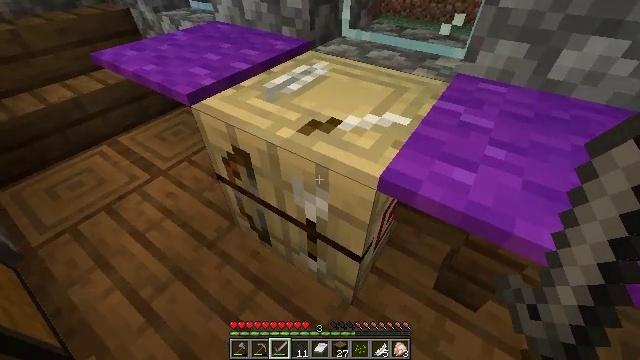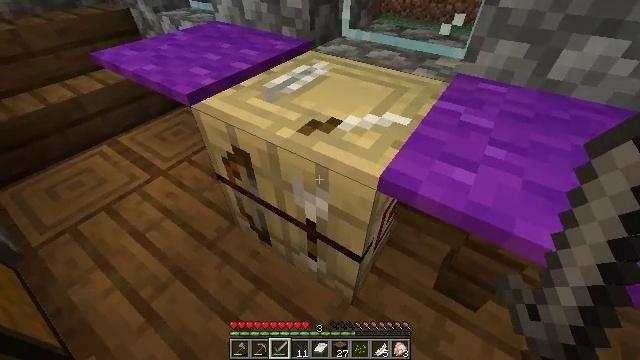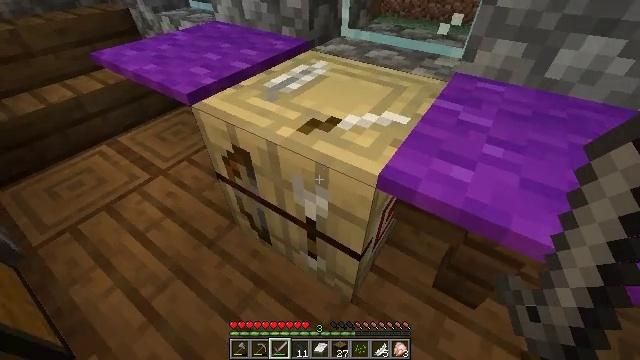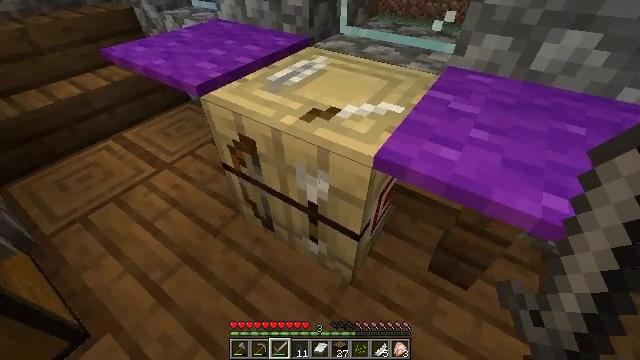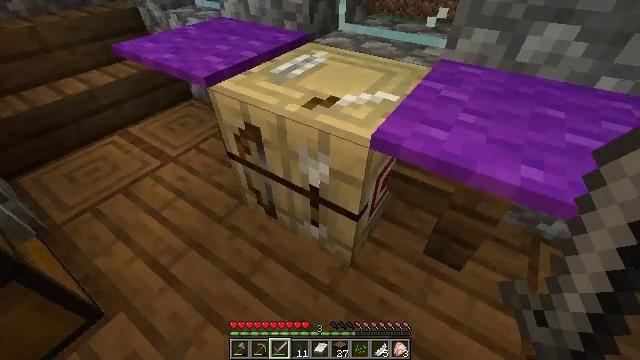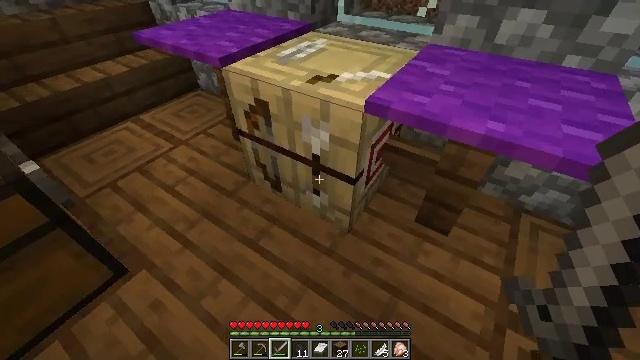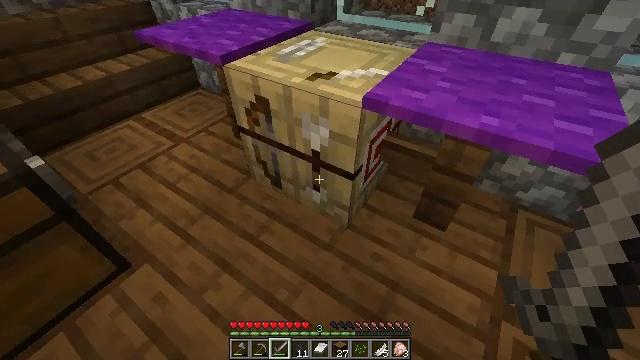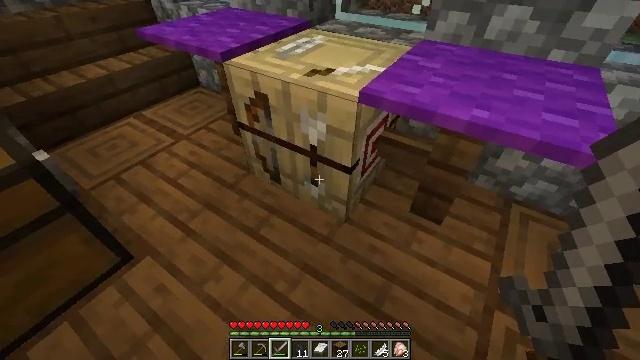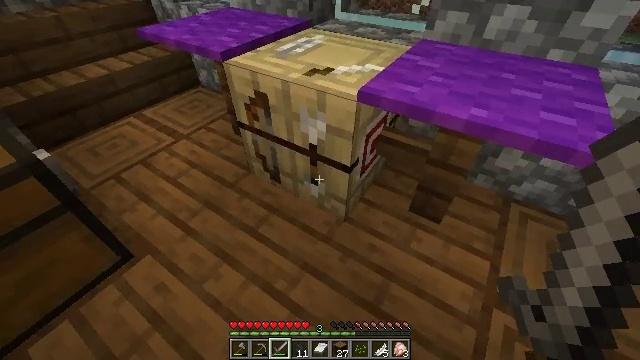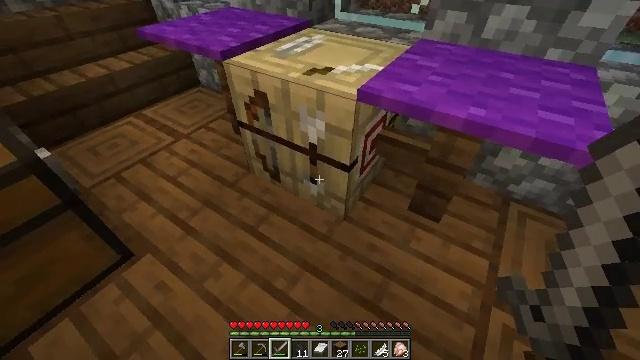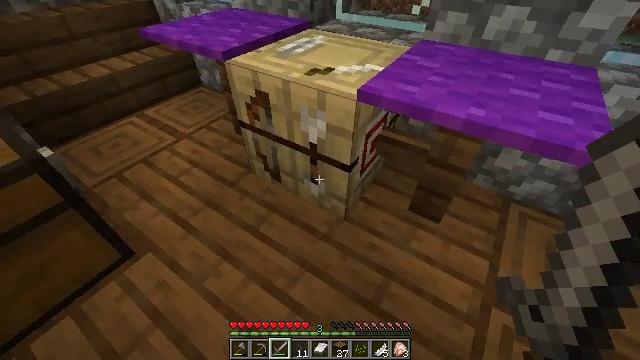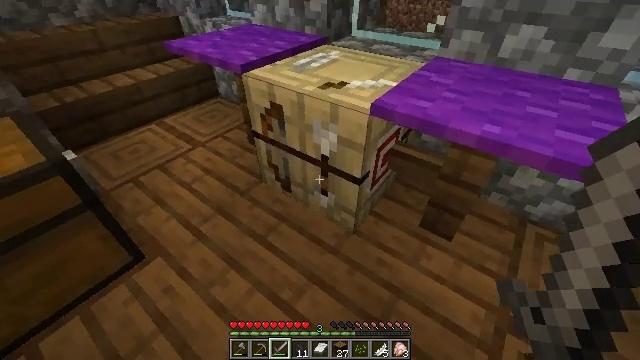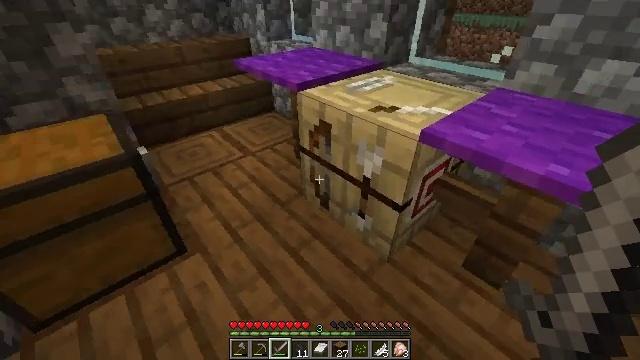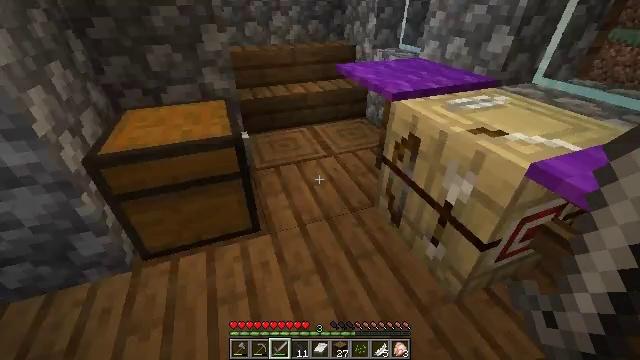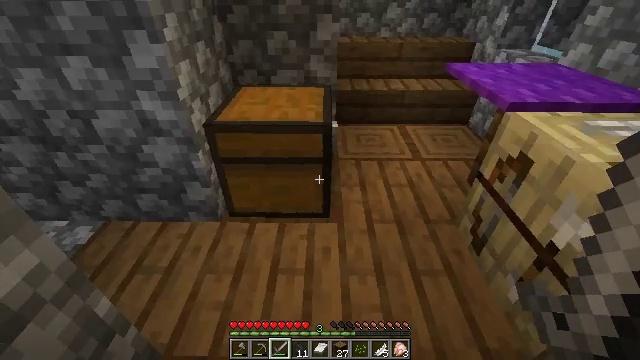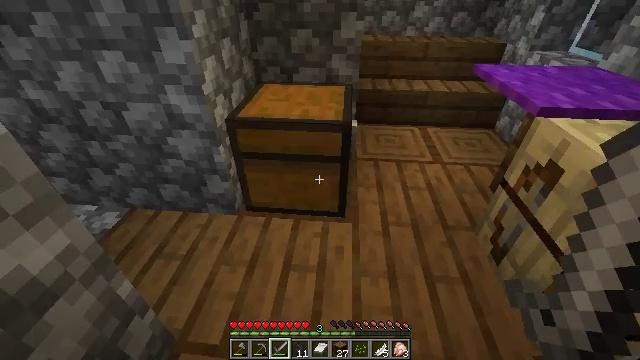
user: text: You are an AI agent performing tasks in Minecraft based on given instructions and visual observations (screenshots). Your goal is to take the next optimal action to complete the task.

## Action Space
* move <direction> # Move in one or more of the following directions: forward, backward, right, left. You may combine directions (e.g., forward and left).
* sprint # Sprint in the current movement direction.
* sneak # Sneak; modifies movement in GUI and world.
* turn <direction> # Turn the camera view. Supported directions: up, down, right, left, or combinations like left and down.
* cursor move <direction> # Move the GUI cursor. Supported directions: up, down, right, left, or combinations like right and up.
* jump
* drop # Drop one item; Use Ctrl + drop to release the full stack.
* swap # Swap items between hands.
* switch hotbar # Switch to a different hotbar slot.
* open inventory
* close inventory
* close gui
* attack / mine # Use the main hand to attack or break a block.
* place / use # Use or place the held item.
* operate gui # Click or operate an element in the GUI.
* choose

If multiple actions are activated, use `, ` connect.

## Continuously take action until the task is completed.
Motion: motion action
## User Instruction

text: Get the fletching table back into the inventory.
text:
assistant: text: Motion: use / place
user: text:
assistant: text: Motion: move back, use / place
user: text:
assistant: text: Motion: move back
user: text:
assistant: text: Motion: move back, use / place
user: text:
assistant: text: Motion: use / place
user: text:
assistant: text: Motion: use / place
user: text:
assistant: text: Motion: no_op
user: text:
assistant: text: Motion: use / place
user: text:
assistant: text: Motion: use / place
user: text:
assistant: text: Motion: use / place
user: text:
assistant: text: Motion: turn left and up
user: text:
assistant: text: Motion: turn left and up
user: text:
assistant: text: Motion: turn left and up
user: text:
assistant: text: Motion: turn left and down
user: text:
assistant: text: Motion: turn left
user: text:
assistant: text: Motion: no_op
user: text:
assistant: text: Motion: use / place
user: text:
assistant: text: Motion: use / place
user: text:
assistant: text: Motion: use / place
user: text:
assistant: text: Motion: no_op
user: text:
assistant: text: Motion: no_op
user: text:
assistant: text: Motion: open gui
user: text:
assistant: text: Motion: no_op
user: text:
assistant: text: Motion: no_op
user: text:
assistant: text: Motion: no_op
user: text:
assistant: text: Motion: no_op
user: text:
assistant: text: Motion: no_op
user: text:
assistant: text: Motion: no_op
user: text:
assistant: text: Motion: no_op
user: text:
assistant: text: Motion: no_op